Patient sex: F
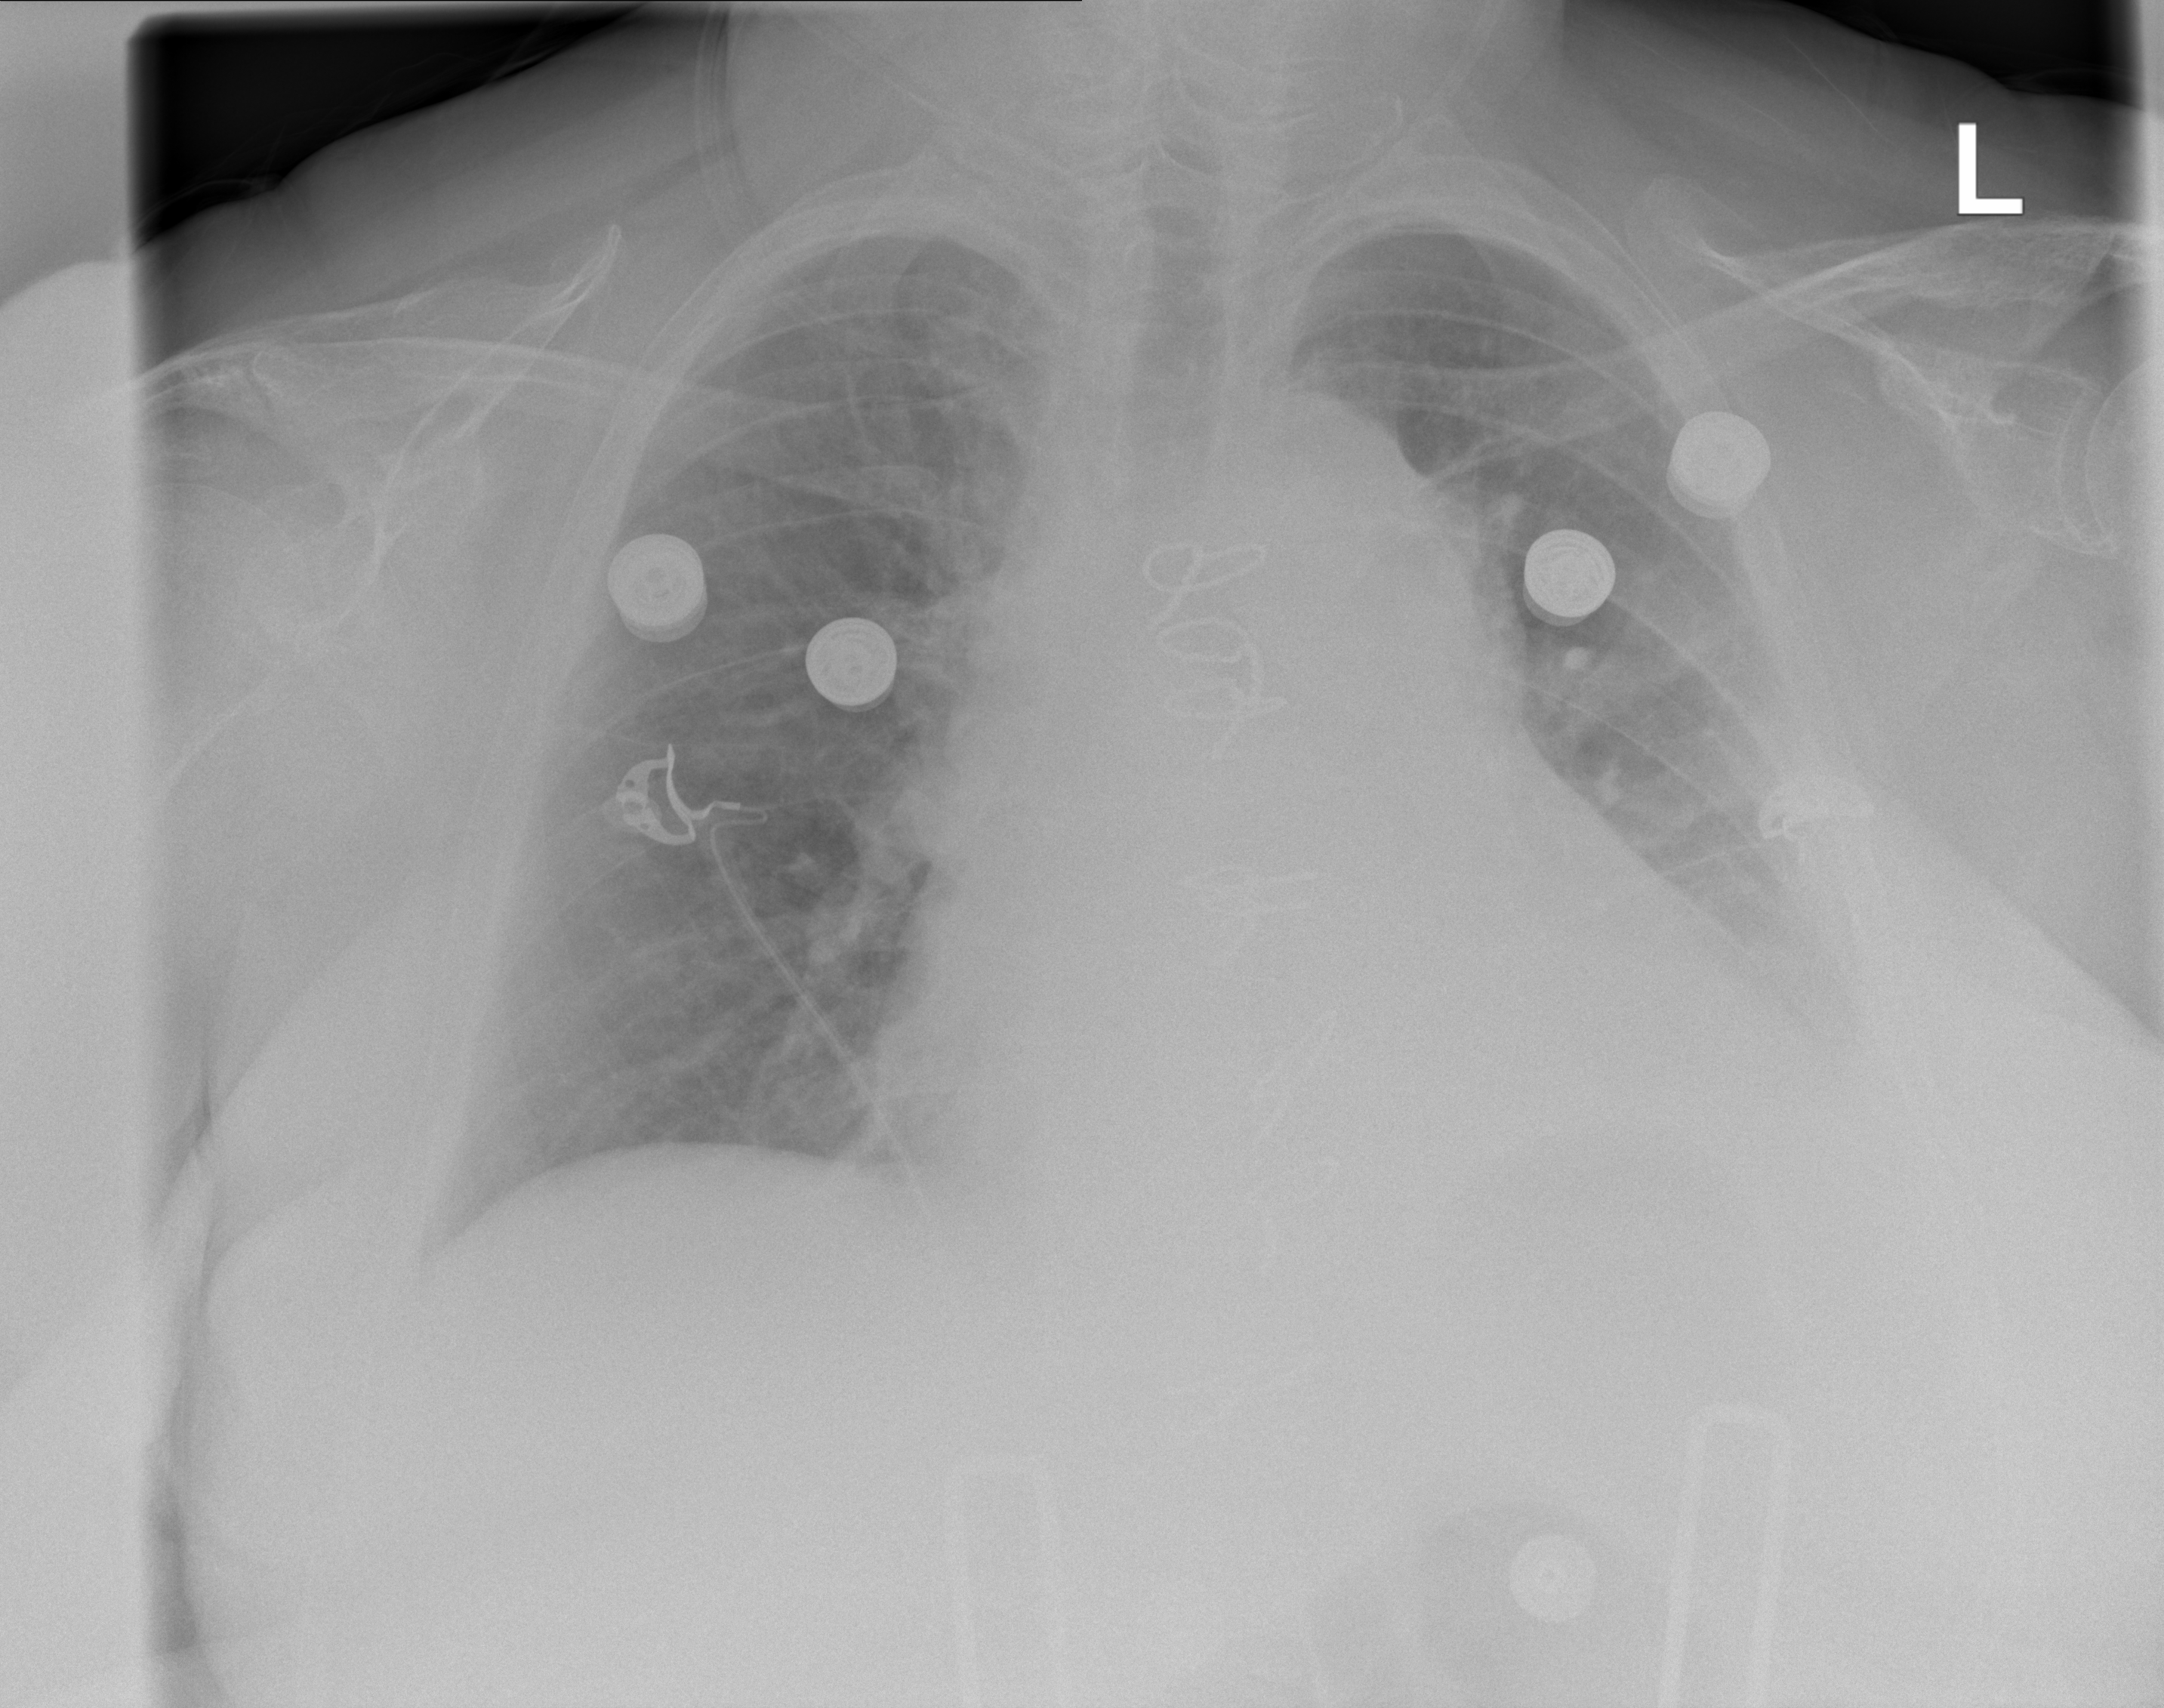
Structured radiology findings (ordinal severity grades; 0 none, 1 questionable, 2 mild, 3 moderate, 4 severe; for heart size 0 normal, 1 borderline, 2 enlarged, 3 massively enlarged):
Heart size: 2
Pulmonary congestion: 2
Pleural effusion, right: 0
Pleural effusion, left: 2
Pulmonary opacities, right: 0
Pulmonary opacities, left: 2
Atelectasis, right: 1
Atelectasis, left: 3